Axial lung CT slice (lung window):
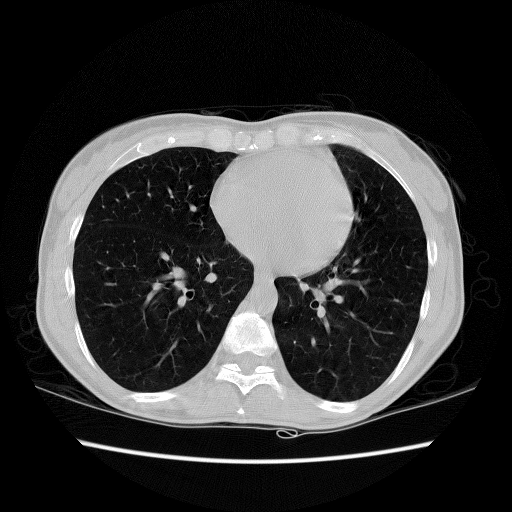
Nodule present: no